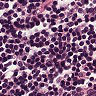
Metastatic tissue present: no